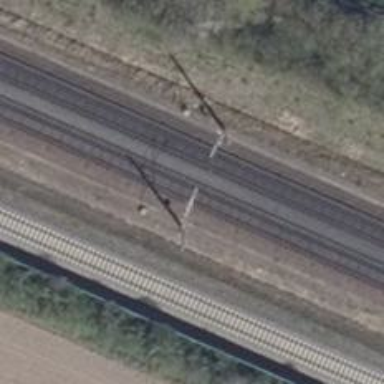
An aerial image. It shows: Milestone along the railway with catenary mast.